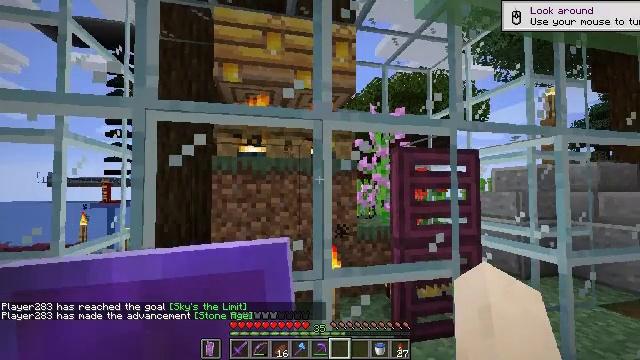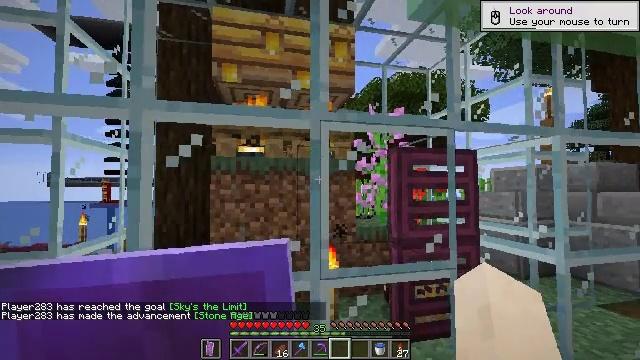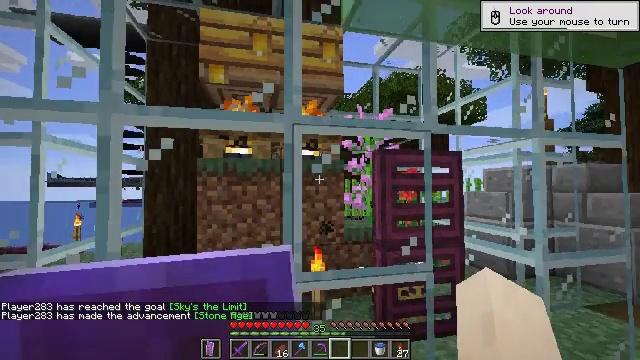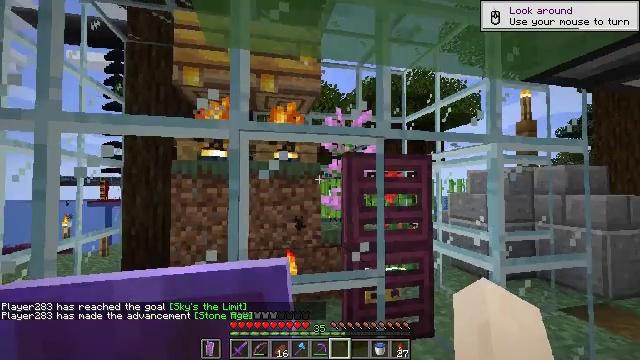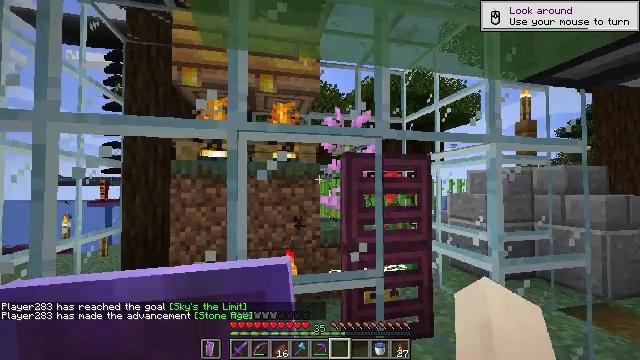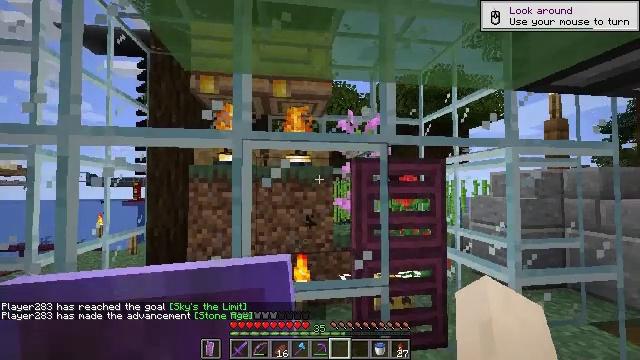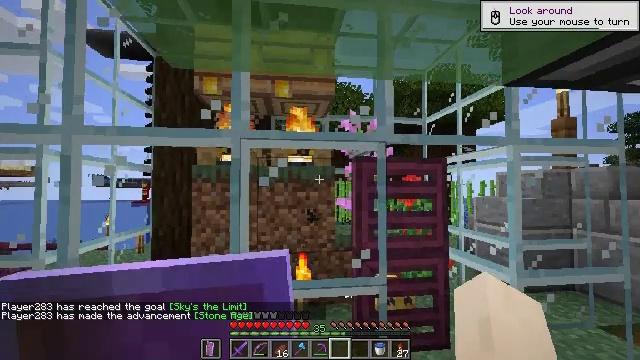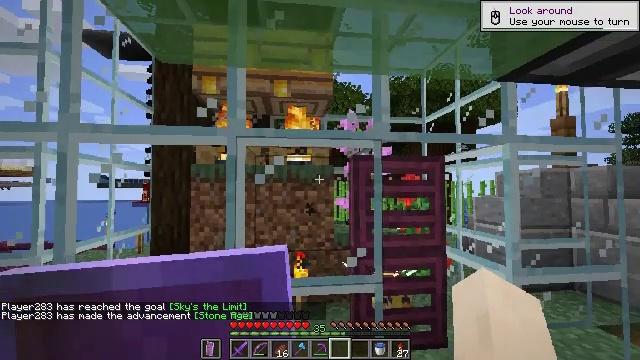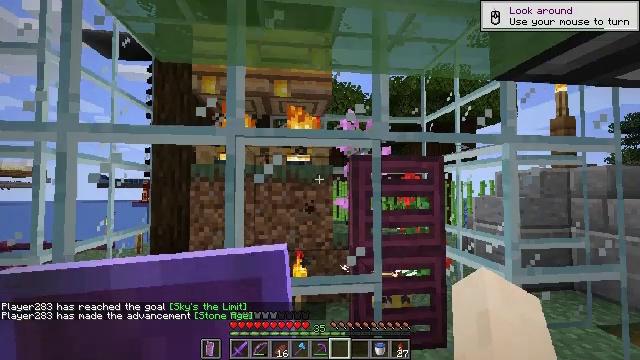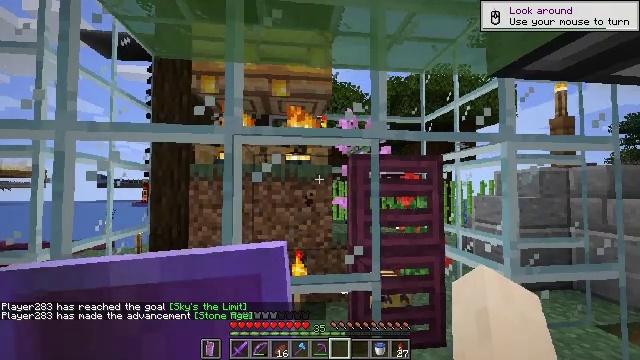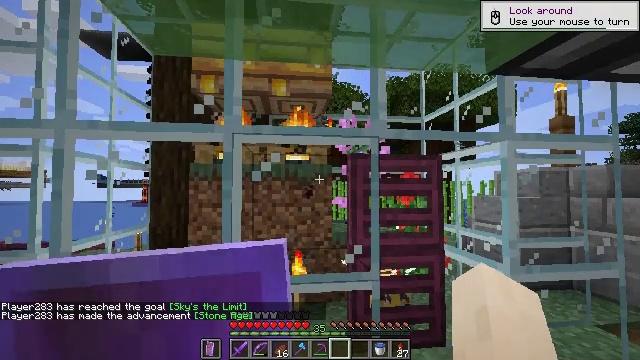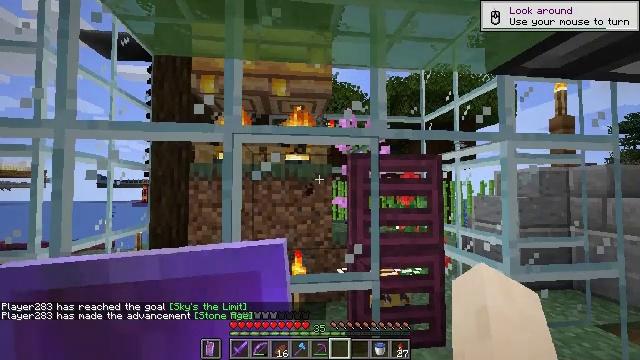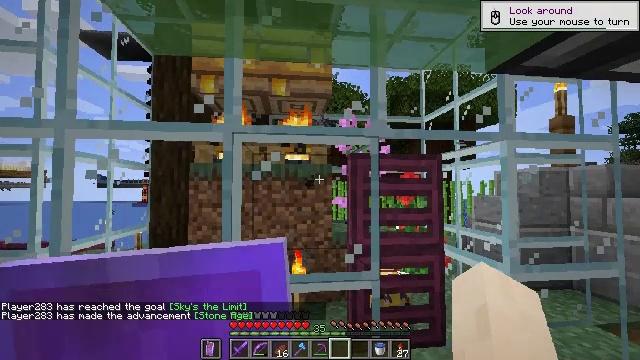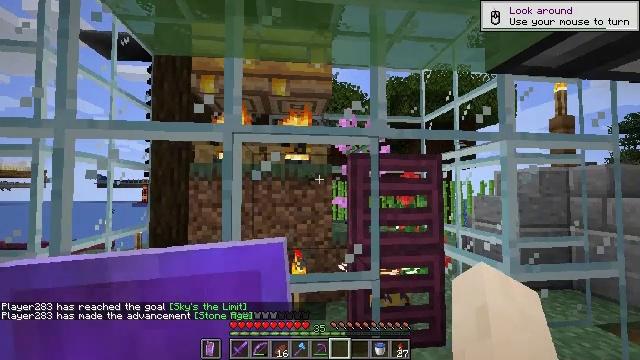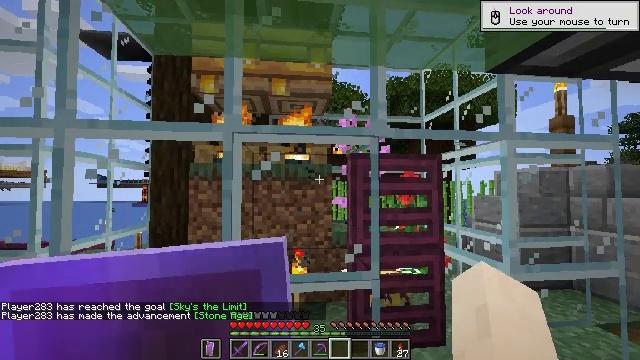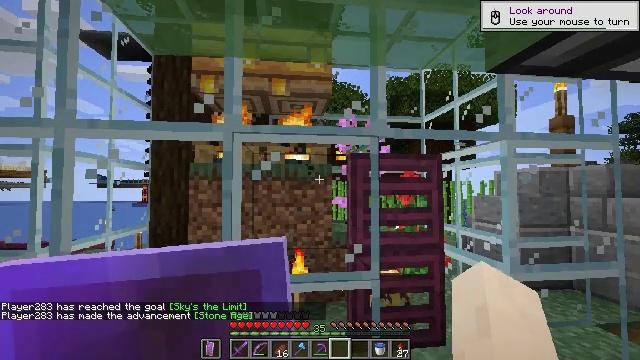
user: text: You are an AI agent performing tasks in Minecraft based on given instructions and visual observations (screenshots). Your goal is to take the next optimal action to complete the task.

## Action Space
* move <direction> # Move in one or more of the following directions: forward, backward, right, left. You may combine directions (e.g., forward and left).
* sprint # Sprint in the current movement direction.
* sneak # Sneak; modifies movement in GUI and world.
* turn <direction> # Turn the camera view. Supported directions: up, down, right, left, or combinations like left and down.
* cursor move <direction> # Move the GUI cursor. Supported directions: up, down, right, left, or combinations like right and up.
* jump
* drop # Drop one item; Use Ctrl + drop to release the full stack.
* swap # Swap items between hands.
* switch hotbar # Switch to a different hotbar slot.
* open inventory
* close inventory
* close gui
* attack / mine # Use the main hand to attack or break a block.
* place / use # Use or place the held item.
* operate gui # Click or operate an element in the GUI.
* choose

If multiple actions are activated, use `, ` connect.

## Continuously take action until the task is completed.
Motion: motion action
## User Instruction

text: Make a lead by crafting with slimeball and string.
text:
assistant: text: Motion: move right
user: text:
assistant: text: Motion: move right
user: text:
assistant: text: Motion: move right
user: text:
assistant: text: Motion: no_op
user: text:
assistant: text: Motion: turn left
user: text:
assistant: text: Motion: turn left
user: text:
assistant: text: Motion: no_op
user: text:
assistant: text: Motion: no_op
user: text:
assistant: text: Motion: no_op
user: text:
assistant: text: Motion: no_op
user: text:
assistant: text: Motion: no_op
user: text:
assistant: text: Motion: no_op
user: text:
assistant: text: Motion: no_op
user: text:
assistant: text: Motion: no_op
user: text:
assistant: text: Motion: no_op
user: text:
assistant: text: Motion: no_op
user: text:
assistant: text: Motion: no_op
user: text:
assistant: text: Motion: no_op
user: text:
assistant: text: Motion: no_op
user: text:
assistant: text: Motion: no_op
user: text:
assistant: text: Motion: no_op
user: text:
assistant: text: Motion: no_op
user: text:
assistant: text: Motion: no_op
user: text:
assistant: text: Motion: no_op
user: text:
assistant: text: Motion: no_op
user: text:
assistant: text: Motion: no_op
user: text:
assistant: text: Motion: turn right and down
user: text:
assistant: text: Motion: move right, turn right and down
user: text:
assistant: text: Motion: move right
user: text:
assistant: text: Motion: move right, turn down